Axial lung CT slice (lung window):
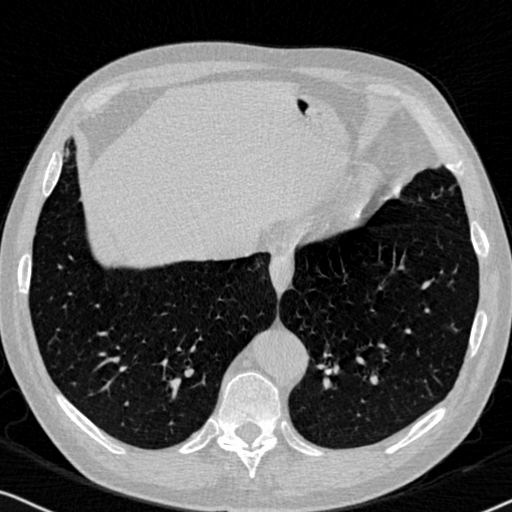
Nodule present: no